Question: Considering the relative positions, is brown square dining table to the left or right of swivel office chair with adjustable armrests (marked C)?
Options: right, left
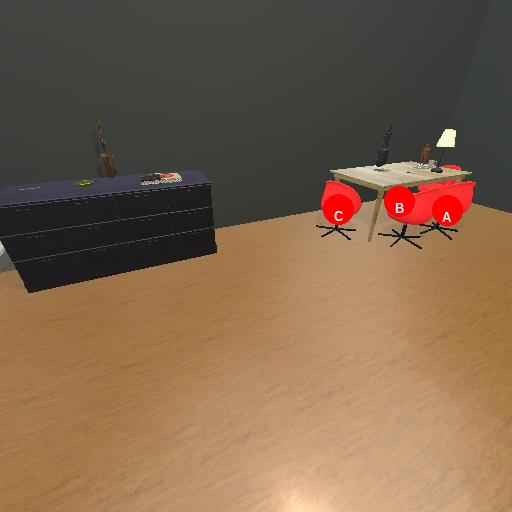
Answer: right